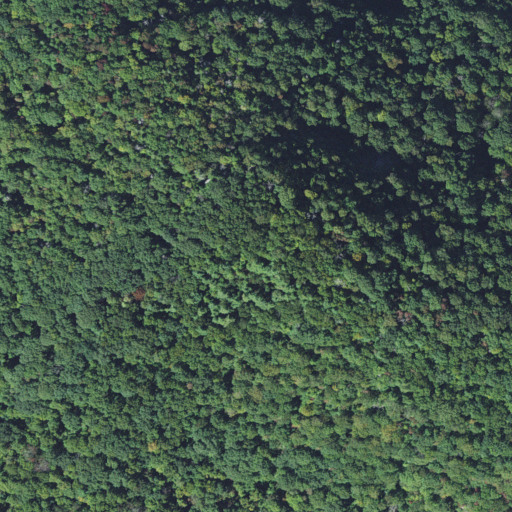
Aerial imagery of mountain in North Carolina named Ferguson Peak containing deciduous forest, mixed forest, and evergreen forest